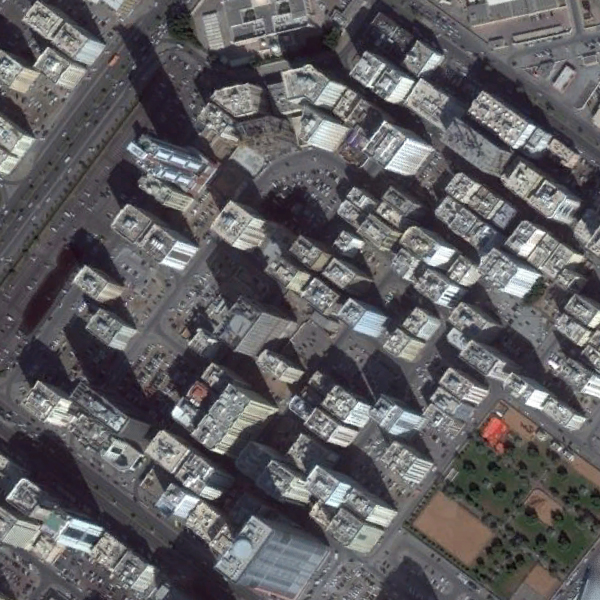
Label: Commercial